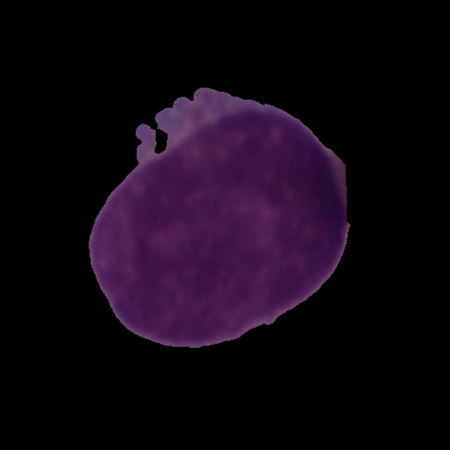
Label: cancer